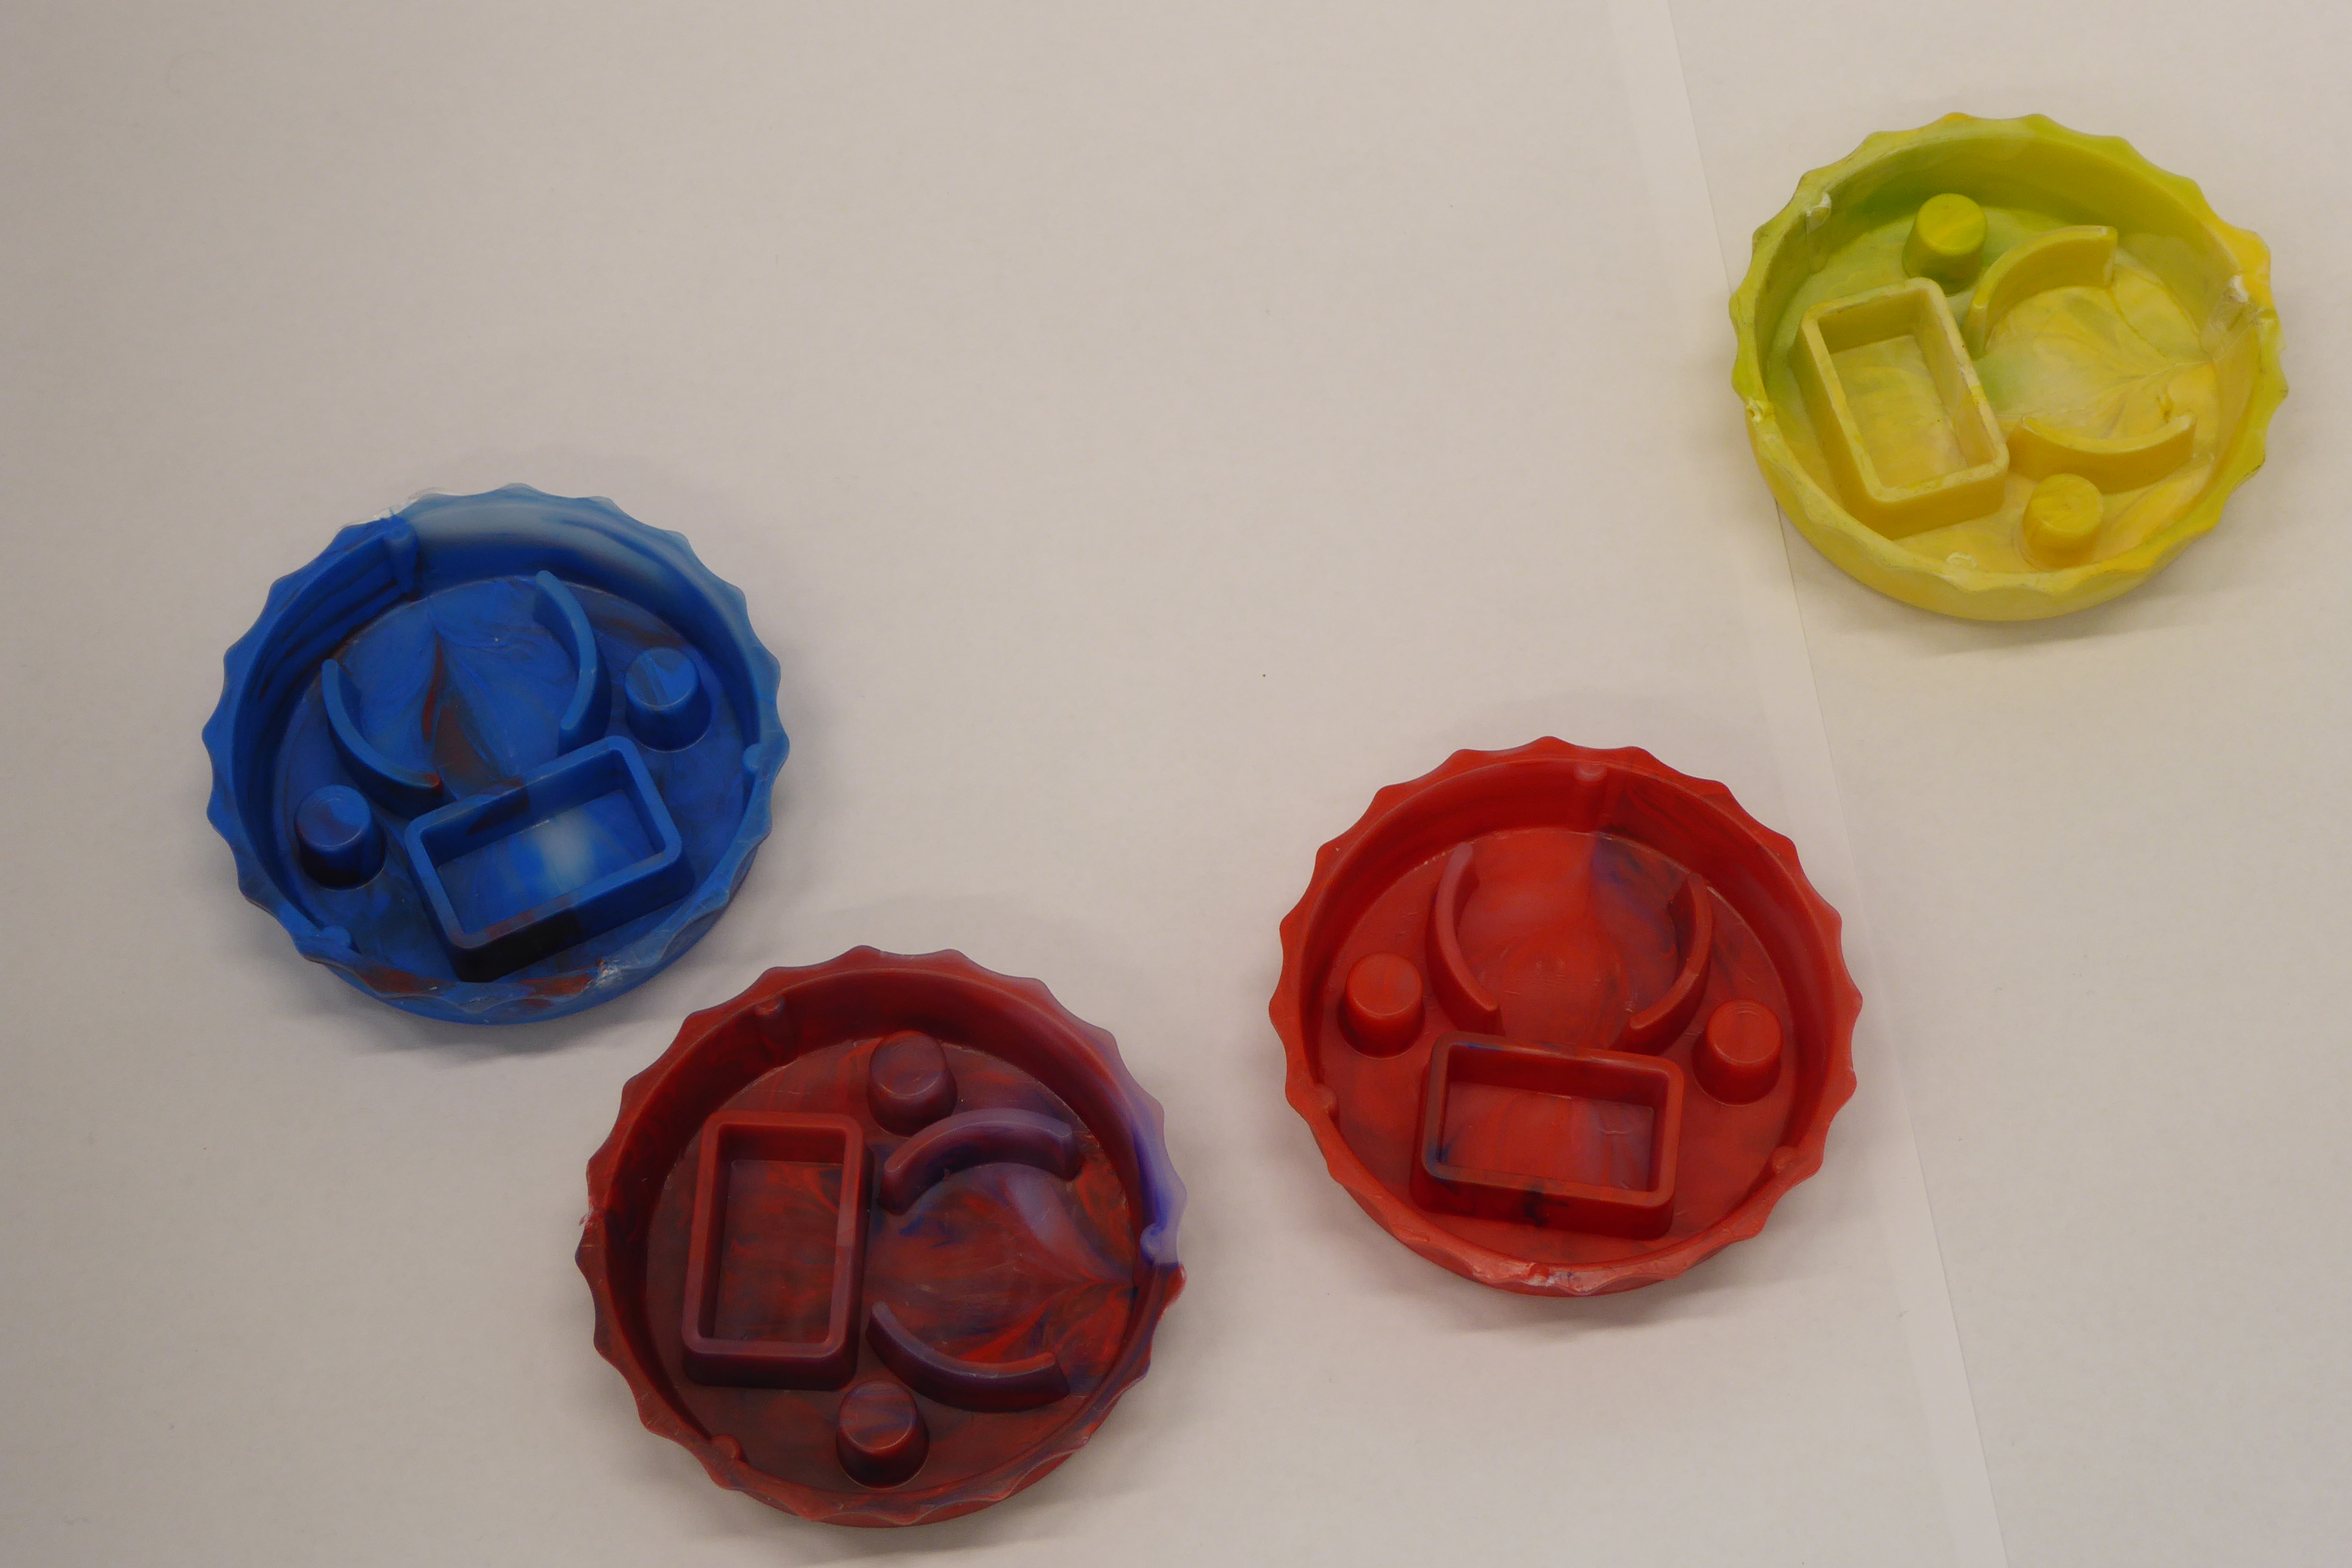
Label: Bottle Opener - Cover